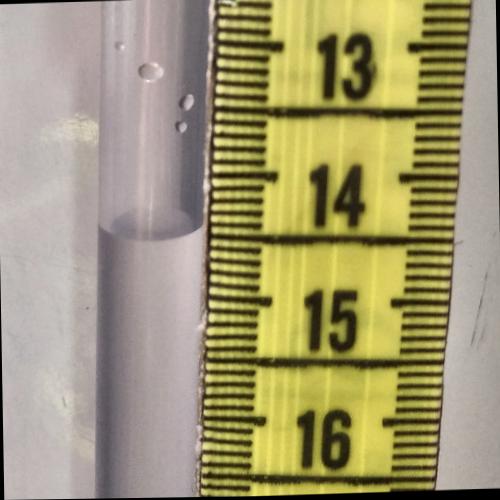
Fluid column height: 14.4 cm